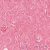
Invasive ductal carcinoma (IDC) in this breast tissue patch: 0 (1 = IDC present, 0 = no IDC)